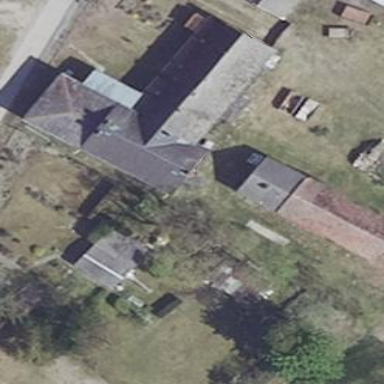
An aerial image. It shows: Shed building.